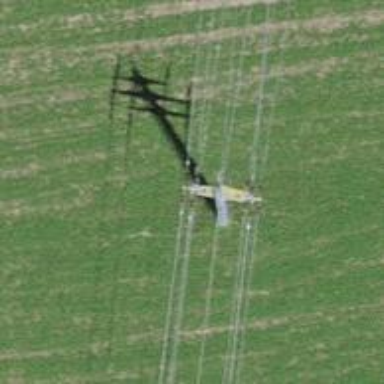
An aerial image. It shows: Three cables of power line.